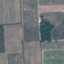
Label: PermanentCrop